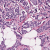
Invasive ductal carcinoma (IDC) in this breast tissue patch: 1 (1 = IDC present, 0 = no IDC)